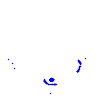
Particle: electron